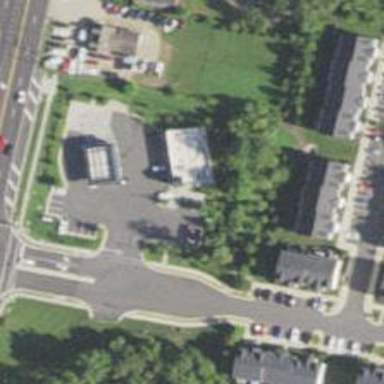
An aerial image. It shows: Convenience shop.